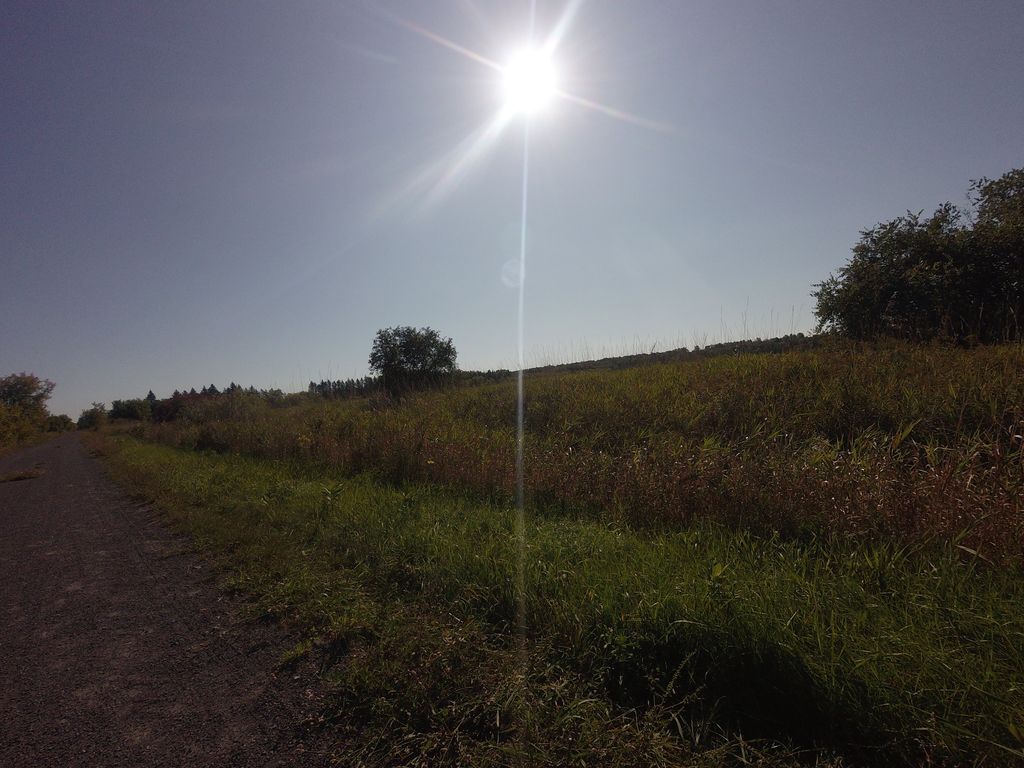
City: ottawa-gatineau